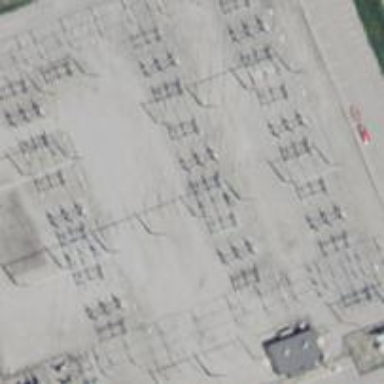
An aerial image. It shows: Switch for power supply.